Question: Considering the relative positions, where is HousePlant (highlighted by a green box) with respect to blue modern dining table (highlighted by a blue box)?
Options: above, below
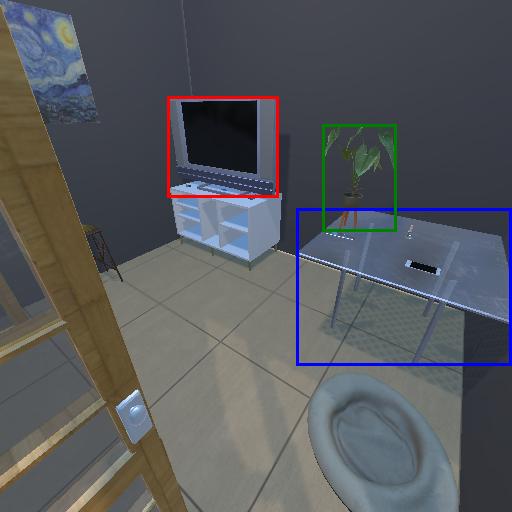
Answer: above